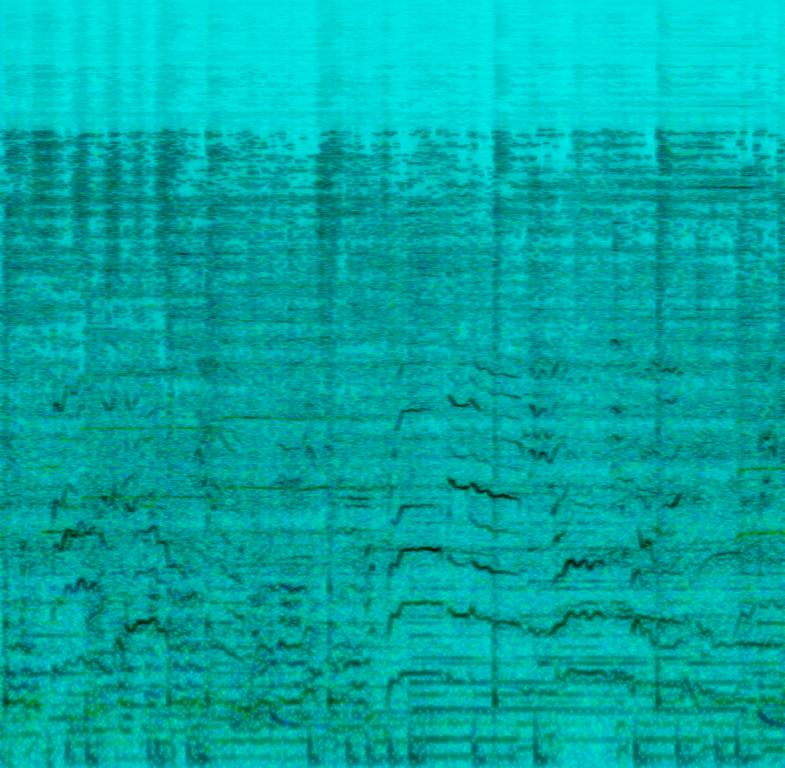
This is the live recording of a boy band performing a pop music piece. The male vocals are singing melodically. There is a keyboard and a bass guitar playing in the background. The rhythm is provided by the acoustic drums. The atmosphere is emotional. This piece could be included in the soundtrack of a teenage romance/drama movie.